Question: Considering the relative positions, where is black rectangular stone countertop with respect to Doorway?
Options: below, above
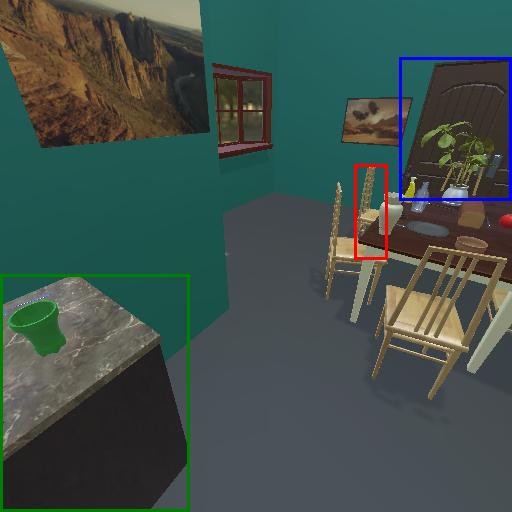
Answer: below